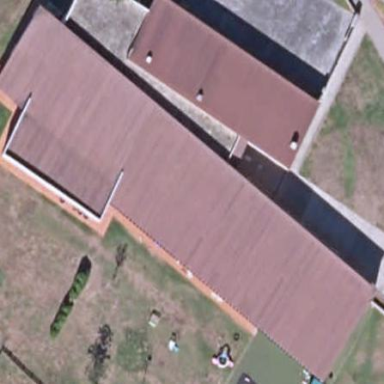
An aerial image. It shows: School building.